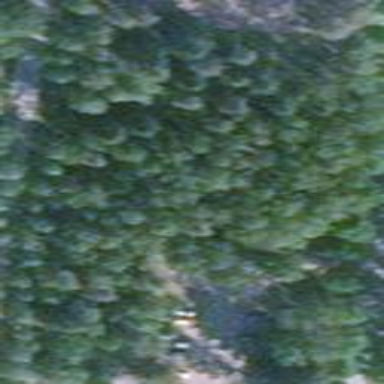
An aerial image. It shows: Mixed forest with various types of leaves.